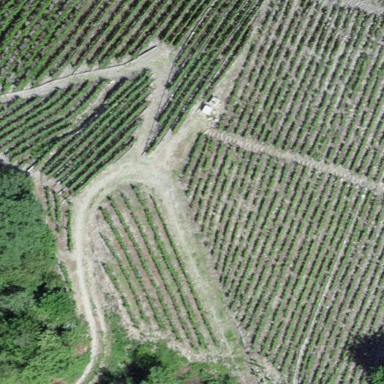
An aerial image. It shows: Vineyard with grape crops.